Question: I'm using jFreeChart to display this kind of plot:

Well, the problem is that when the program runs on a monitor with >800px height the dark shadows and the 45 dashed line are not painted correctly.
I've found that the problem is caused by a wrong value returned by:
'''
chartPanel.getChartRenderingInfo().getPlotInfo().getSubplotInfo(0).getDataArea()
'''
The dataArea is not correct, the height is wrong, and thus the shadows are not painted where expected. But this only happens when resizing the window above ~800px height.
I've managed to reproduce the error with a small SSCCE (jcommon and jfreechart needed):
'''
import java.awt.BorderLayout;
import java.awt.Color;
import java.awt.EventQueue;
import java.awt.Font;
import java.awt.event.ComponentEvent;
import java.awt.event.ComponentListener;
import java.awt.geom.Rectangle2D;
import javax.swing.JFrame;
import javax.swing.JLabel;
import javax.swing.JPanel;
import javax.swing.border.EmptyBorder;
import org.jfree.chart.ChartPanel;
import org.jfree.chart.JFreeChart;
import org.jfree.chart.axis.NumberAxis;
import org.jfree.chart.plot.CombinedDomainXYPlot;
import org.jfree.chart.plot.PlotOrientation;
import org.jfree.chart.plot.XYPlot;
import org.jfree.chart.renderer.xy.XYItemRenderer;
import org.jfree.chart.renderer.xy.XYLineAndShapeRenderer;
import org.jfree.data.time.TimeSeriesCollection;
import org.jfree.ui.RectangleEdge;
import org.jfree.ui.RectangleInsets;
public class Window extends JFrame implements ComponentListener {
private static final long serialVersionUID = 1L;
private JPanel contentPane;
private XYPlot subplotTop;
private XYPlot subplotBottom;
private CombinedDomainXYPlot plot;
private JFreeChart chart;
private ChartPanel chartPanel;
private JLabel label;
public static void main(String[] args) {
EventQueue.invokeLater(new Runnable() {
public void run() {
try {
Window frame = new Window();
frame.setVisible(true);
} catch (Exception e) {
e.printStackTrace();
}
}
});
}
public Window() {
setDefaultCloseOperation(JFrame.EXIT_ON_CLOSE);
setBounds(100, 100, 700, 500);
contentPane = new JPanel();
contentPane.setBorder(new EmptyBorder(5, 5, 5, 5));
contentPane.setLayout(new BorderLayout(0, 0));
setContentPane(contentPane);
JPanel example = new JPanel();
label = new JLabel("Resize this window (do not use the "maximize" button");
example.add( label );
contentPane.add( example, BorderLayout.NORTH );
createTopChart();
createBottomChart();
createCombinedChart();
chartPanel = new ChartPanel(chart);
this.add(chartPanel, BorderLayout.CENTER);
//window resize listener
this.addComponentListener(this);
}
private void createTopChart() {
subplotTop = new XYPlot();
subplotTop.setDomainPannable(true);
subplotTop.setBackgroundPaint(Color.lightGray);
subplotTop.setDomainGridlinePaint(Color.white);
subplotTop.setRangeGridlinePaint(Color.white);
XYItemRenderer renderer = new XYLineAndShapeRenderer(true, false);
subplotTop.setRenderer(renderer);
NumberAxis range = new NumberAxis("dBA");
range.setRange(30, 120);
range.setAutoRange(false);
subplotTop.setRangeAxis(range);
TimeSeriesCollection dataset_L = randomDataset(30,120);
subplotTop.setDataset(dataset_L);
}
private void createBottomChart(){
subplotBottom = new XYPlot();
subplotBottom.setDomainPannable(true);
subplotBottom.setBackgroundPaint(Color.lightGray);
subplotBottom.setDomainGridlinePaint(Color.white);
subplotBottom.setRangeGridlinePaint(Color.white);
XYItemRenderer renderer = new XYLineAndShapeRenderer(true, false);
subplotBottom.setRenderer(renderer);
NumberAxis range = new NumberAxis("%");
range.setRange(-10, 100);
range.setAutoRange(false);
subplotBottom.setRangeAxis(range);
TimeSeriesCollection dataset_P = randomDataset(0,100);
subplotBottom.setDataset(dataset_P);
}
private void createCombinedChart() {
plot = new CombinedDomainXYPlot();
plot.setGap(30);
plot.add(subplotTop, 4);
plot.add(subplotBottom, 1);
plot.setOrientation(PlotOrientation.VERTICAL);
chart = new JFreeChart("Title", new Font("Arial", Font.BOLD, 18), plot, true);
chart.getLegend().setVisible(false);
chart.getLegend().setPosition(RectangleEdge.RIGHT);
chart.getTitle().setMargin(new RectangleInsets(15,5,15,5));
chart.getTitle().setPaint(Color.BLACK);
}
private TimeSeriesCollection randomDataset(float min, float max) {
return null;
}
private void showAreas() {
Rectangle2D screenDataAreaChartPanel = this.chartPanel.getScreenDataArea();
System.out.println("screenDataAreaChartPanel: "+screenDataAreaChartPanel);
Rectangle2D plotArea = this.chartPanel.getChartRenderingInfo().getPlotInfo().getPlotArea();
System.out.println("getPlotArea: "+plotArea.toString());
Rectangle2D dataAreaPlot = this.chartPanel.getChartRenderingInfo().getPlotInfo().getDataArea();
System.out.println("getDataArea: "+dataAreaPlot.toString());
Rectangle2D dataAreaSubplotTop = this.chartPanel.getChartRenderingInfo().getPlotInfo().getSubplotInfo(0).getDataArea();
Rectangle2D dataAreaSubplotBottom = this.chartPanel.getChartRenderingInfo().getPlotInfo().getSubplotInfo(1).getDataArea();
System.out.println("dataAreaSubplotTop: "+dataAreaSubplotTop.toString());
System.out.println("dataAreaSubplotBottom: "+dataAreaSubplotBottom.toString());
System.out.println();
label.setText("ScreenDataArea.height="+Math.round(screenDataAreaChartPanel.getHeight())+
". SubPlotTop.heigth="+Math.round(dataAreaSubplotTop.getHeight())+
". SubPlotBottom.heigth="+Math.round(dataAreaSubplotBottom.getHeight()));
repaint();
}
@Override
public void componentHidden(ComponentEvent e) {}
@Override
public void componentMoved(ComponentEvent e) { }
@Override
public void componentResized(ComponentEvent e) {
chartPanel.repaint();
chartPanel.revalidate();
this.repaint();
showAreas();
}
@Override
public void componentShown(ComponentEvent e) { }
}
'''
I've used jfreechart v1.0.14 and jcommon v1.0.18.
In the example there are three values above the chart. You will see that the three values grow while you make the window bigger, but at about 800px height, the first value will keep growing while the others don't. Why?
If you don't have a big screen resolution you probably won't see the error, as it happened to me.
Am I doing something wrong? Is that a bug?
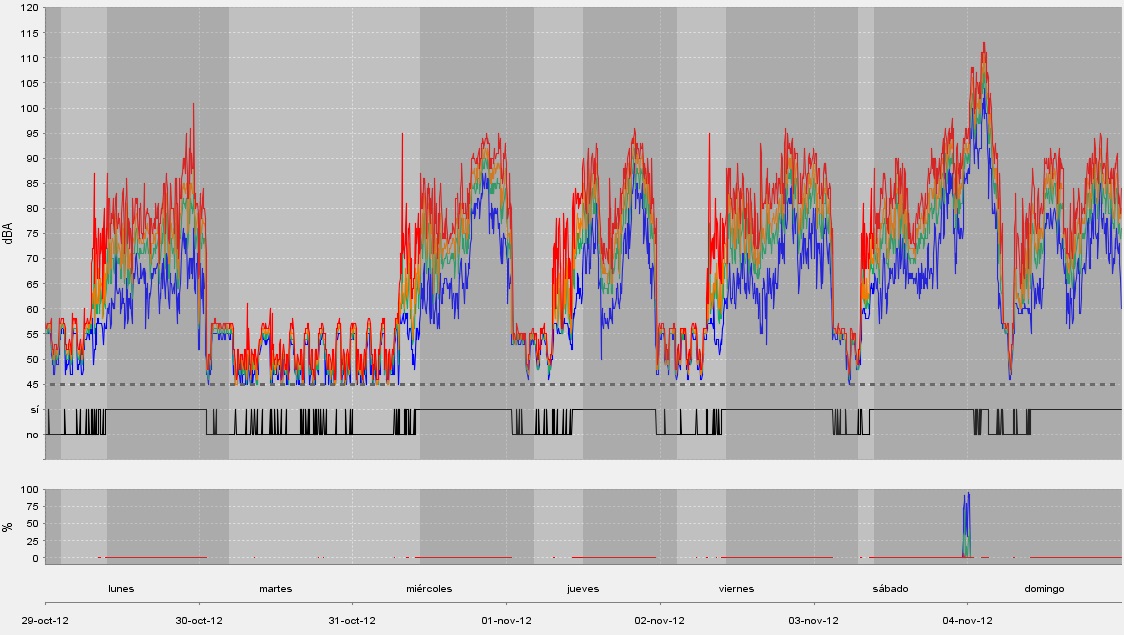
Answer: A few notes:
- You may be looking for one of the 'org.jfree.chart.annotations', in which "coordinates are specified in data space;" a few examples are seen <URL>.